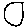
Label: moon